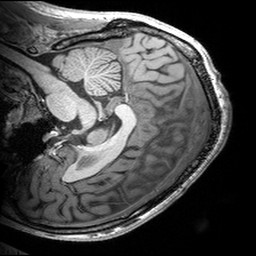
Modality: T1w
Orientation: sagittal
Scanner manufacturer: siemens
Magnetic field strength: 3 T
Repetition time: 2.53 s
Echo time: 0.00299 s